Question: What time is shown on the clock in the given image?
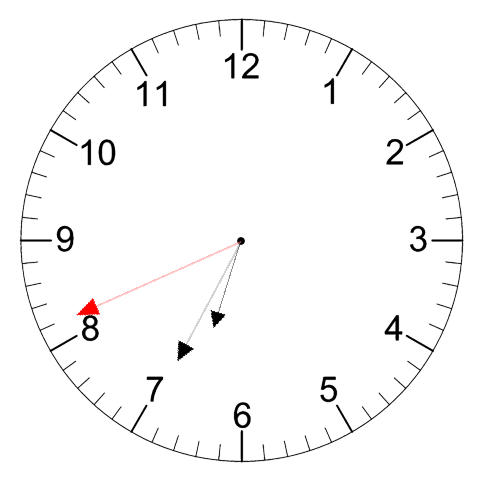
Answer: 06:34:41